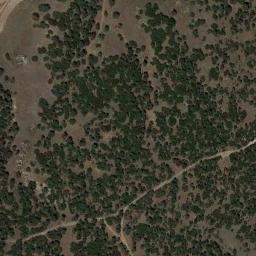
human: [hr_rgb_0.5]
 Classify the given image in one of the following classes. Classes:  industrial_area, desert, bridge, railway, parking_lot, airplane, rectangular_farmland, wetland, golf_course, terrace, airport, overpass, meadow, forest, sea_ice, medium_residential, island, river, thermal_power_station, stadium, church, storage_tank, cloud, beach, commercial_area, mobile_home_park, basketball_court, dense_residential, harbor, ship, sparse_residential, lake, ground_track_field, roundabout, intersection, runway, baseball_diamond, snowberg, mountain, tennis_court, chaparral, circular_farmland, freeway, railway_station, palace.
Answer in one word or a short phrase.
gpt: chaparral